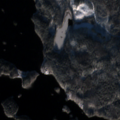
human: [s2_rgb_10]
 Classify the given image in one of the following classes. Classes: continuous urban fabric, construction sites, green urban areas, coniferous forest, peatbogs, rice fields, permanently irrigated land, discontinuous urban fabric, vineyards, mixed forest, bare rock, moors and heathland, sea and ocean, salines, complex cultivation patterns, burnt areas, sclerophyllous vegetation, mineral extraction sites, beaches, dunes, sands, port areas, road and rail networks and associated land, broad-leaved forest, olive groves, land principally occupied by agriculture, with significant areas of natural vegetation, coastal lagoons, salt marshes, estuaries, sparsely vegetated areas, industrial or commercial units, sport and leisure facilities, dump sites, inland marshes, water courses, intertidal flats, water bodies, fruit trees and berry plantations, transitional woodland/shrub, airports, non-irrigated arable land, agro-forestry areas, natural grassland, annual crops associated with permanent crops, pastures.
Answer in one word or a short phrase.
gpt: coniferous forest, mixed forest, water bodies